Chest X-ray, AP view. Patient: 34 years old, sex F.
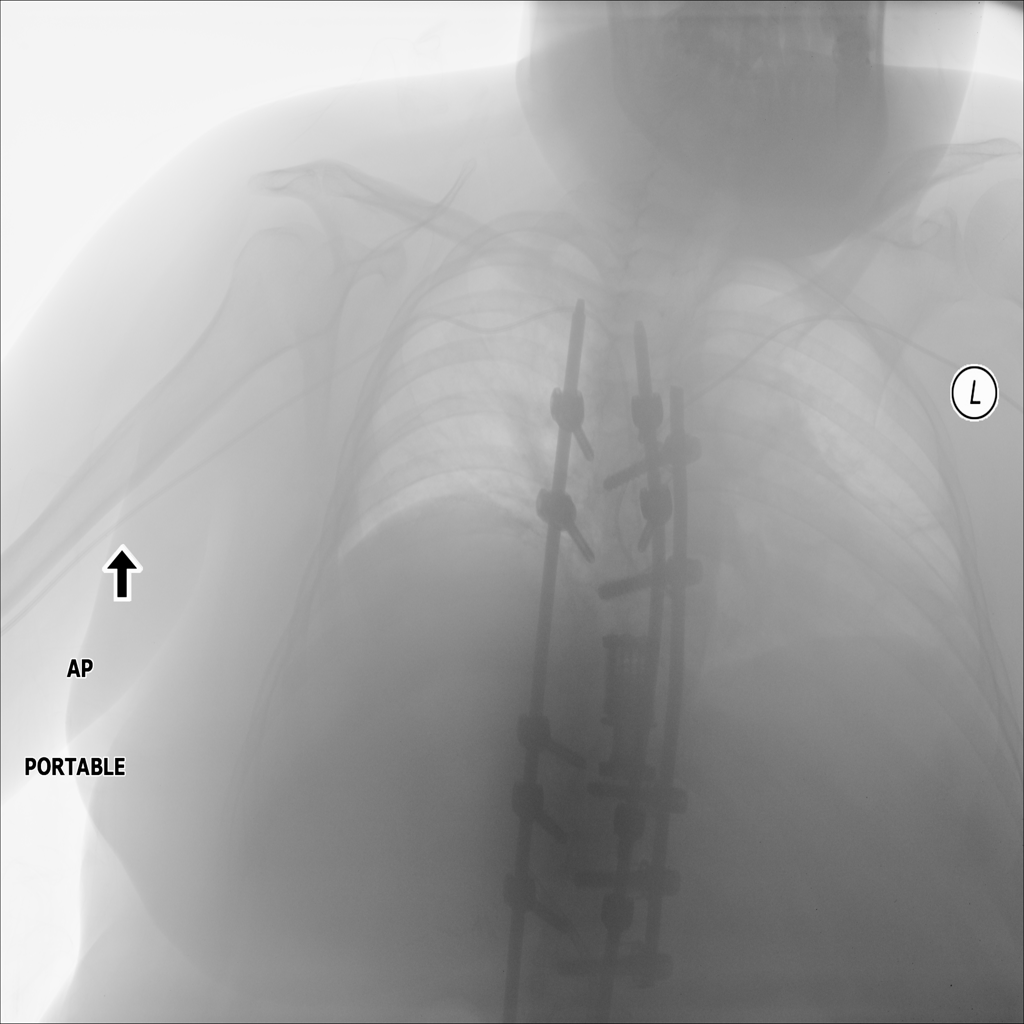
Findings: No Finding